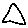
Label: triangle